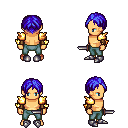
a pixel art fantasy rpg character, male body template, human, tanned skin, gold arm armor, teal pants, blue parted hairstyle, leather bracers, metal boots, dagger, four views (front, back, left, right), 2x2 character sprite sheet, small pixel art, hard edges, no anti-aliasing